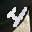
Label: 4